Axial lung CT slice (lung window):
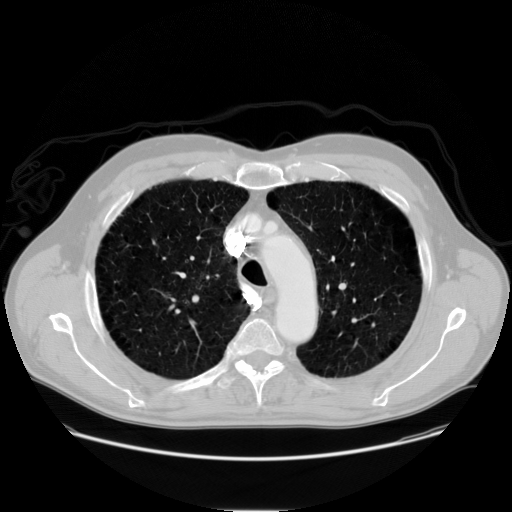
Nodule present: no